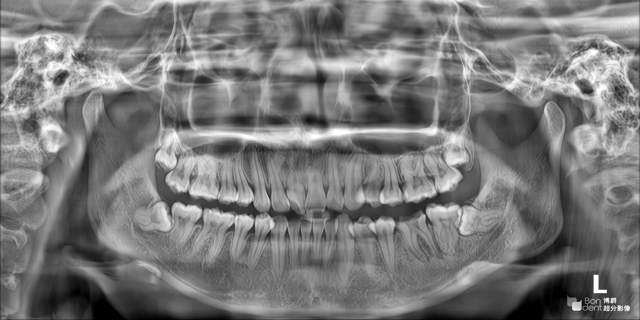
adult